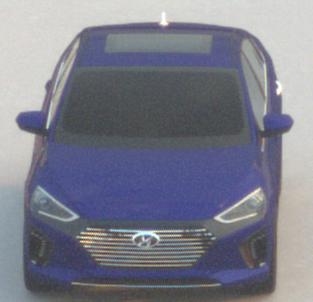
Make: Hyundai
Model: IONIQ Hybrid
Detailed model: IONIQ (AE) Hybrid
Model produced from: 2016/10
Model produced until: 2018/08
Doors: 5
Color: blue
Road condition: dry road
Daytime: sunrise or sunset
Contrast: medium contrast